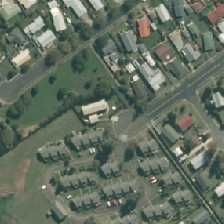
Land cover: urban_parkland